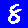
Digit: 8